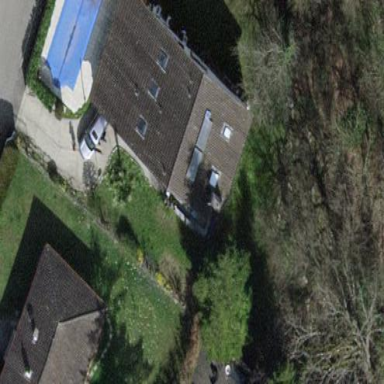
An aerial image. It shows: Garden enclosed by fence.